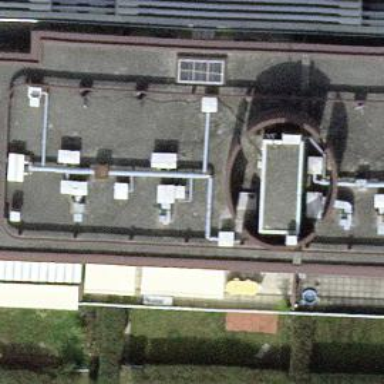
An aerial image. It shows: White apartment building with flat grey roof made of tar paper.